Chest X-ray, PA view. Patient: 23 years old, sex F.
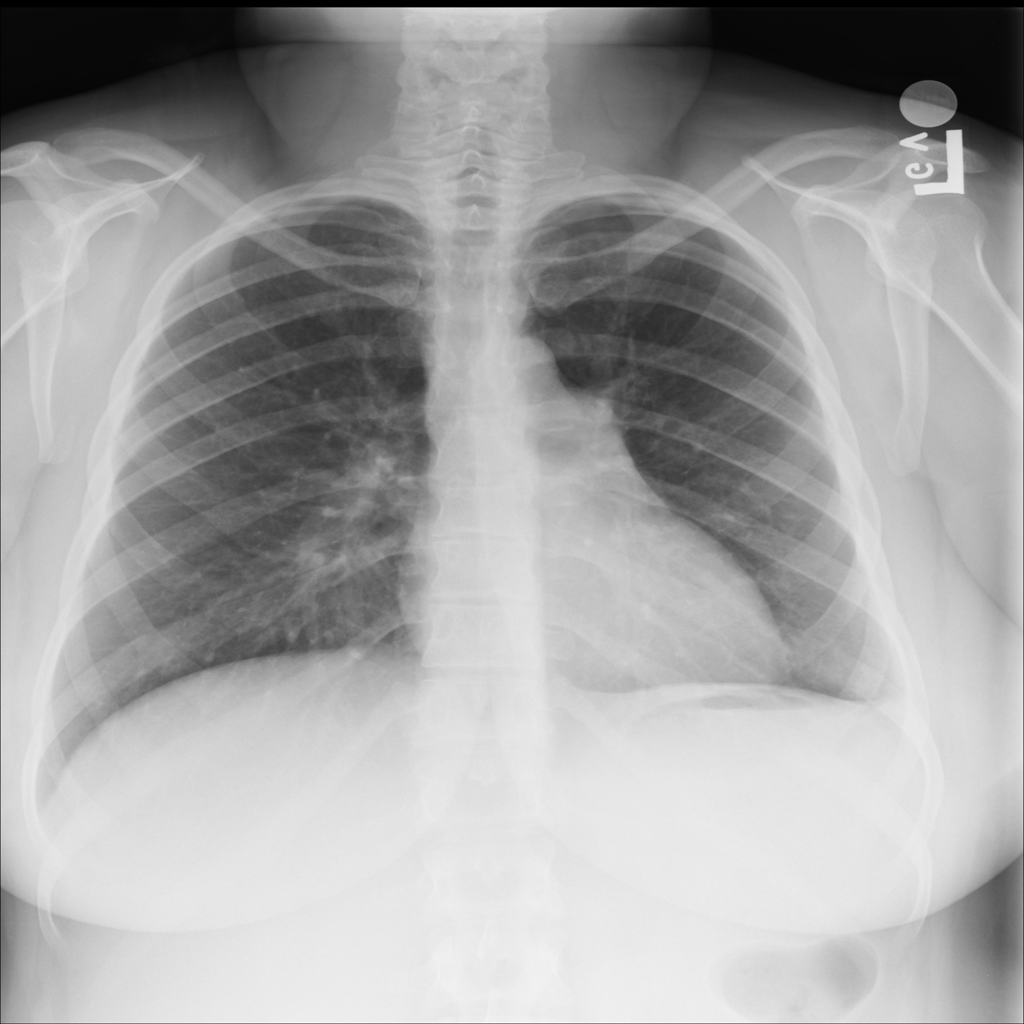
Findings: No Finding